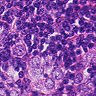
Metastatic tissue present: yes